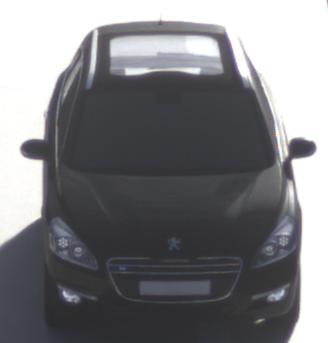
Make: Peugeot
Model: 508 SW 120 VTi
Detailed model: 508 (I) SW
Model produced from: 2011/03
Model produced until: 2014/05
Doors: 5
Color: black
Road condition: dry road
Daytime: morning or afternoon
Contrast: medium contrast